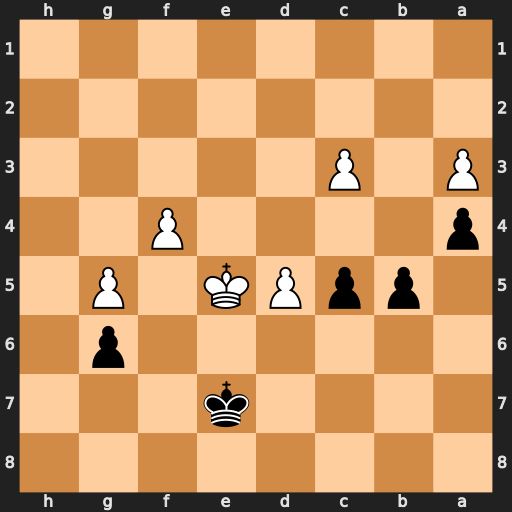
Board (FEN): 8/4k3/6p1/1ppPK1P1/p4P2/P1P5/8/8
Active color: b
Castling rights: -
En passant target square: -
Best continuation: b4 cxb4 cxb4 Kd4 b3 Kc3 Kd6 f5 Kxd5